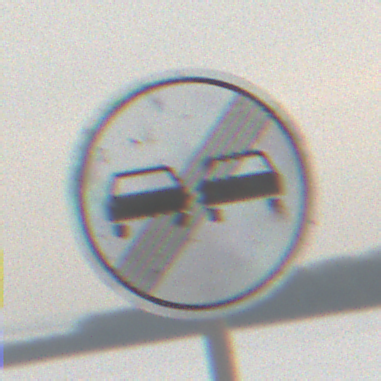
Verkehrszeichen: EndeUeberholverbot
Umgebung: Outdoor, Nature
Tageszeit: MorningAfternoon
Wetter: Overcast
Licht: Natural
Jahreszeit: Winter
Kontrast: LowContrast